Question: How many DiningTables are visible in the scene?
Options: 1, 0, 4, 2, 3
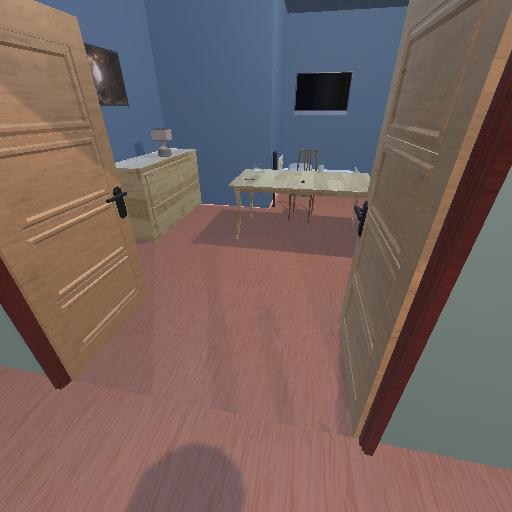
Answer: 1